Chest X-ray:
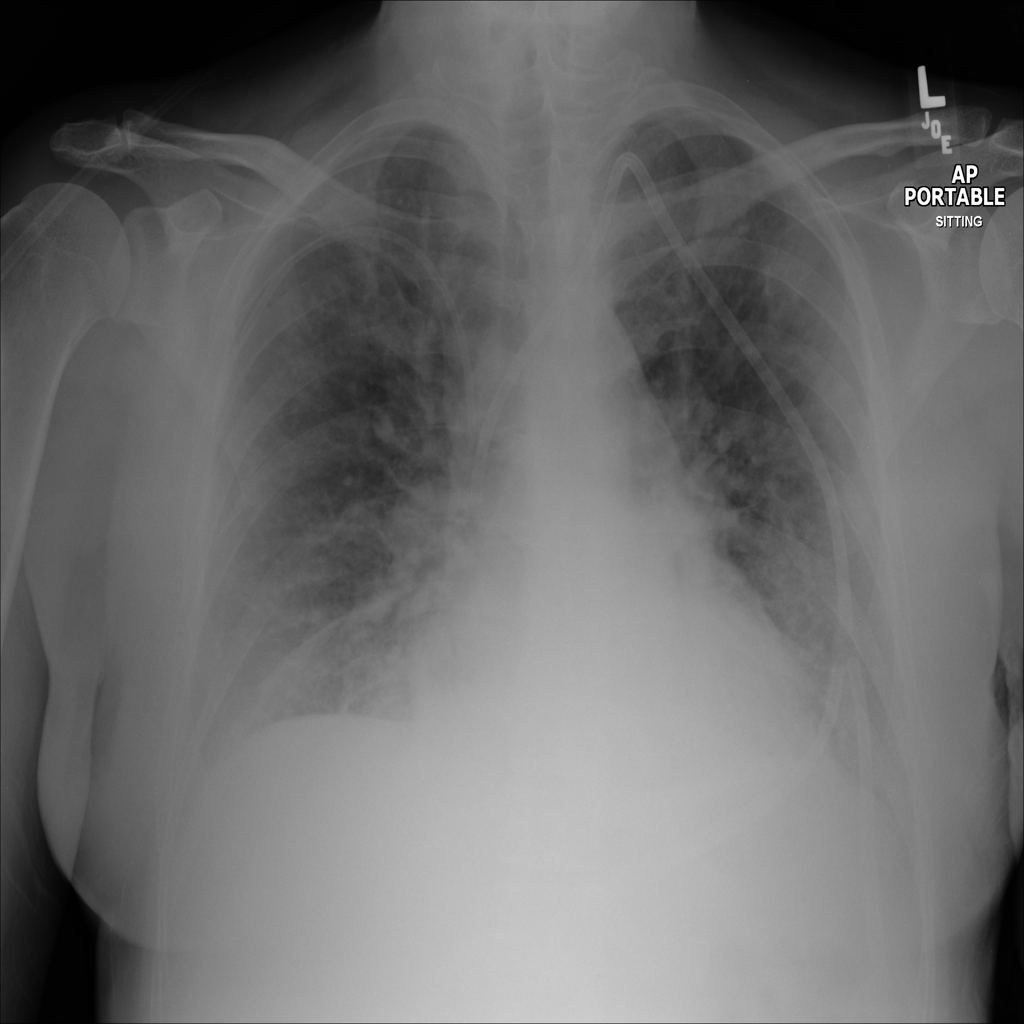
Findings: Consolidation, Cardiomegaly, Effusion
No abnormal finding: no